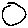
Label: circle